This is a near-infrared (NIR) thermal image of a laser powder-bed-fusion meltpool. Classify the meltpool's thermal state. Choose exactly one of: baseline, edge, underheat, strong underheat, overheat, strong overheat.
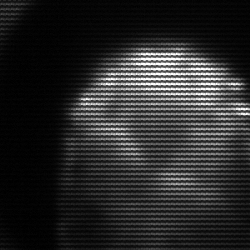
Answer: edge